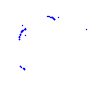
Particle: pion